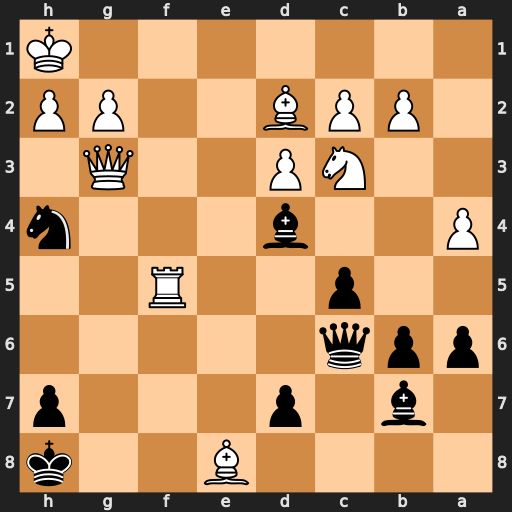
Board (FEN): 4B2k/1b1p3p/ppq5/2p2R2/P2b3n/2NP2Q1/1PPB2PP/7K
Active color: b
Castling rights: -
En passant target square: -
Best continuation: Qxg2+ Qxg2 Bxg2#